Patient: sex F, age 82
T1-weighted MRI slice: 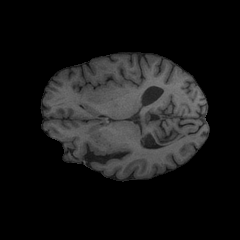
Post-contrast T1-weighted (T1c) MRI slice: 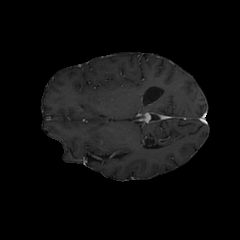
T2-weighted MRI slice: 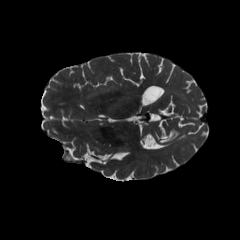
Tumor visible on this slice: yes
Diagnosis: Glioblastoma, IDH-wildtype
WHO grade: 4